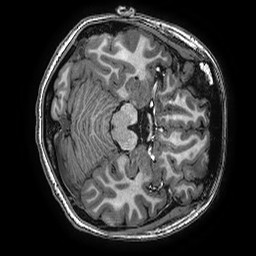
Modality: T1w
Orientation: axial
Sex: female
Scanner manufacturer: ge
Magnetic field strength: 3 T
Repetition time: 0.0077 s
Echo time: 0.003436 s